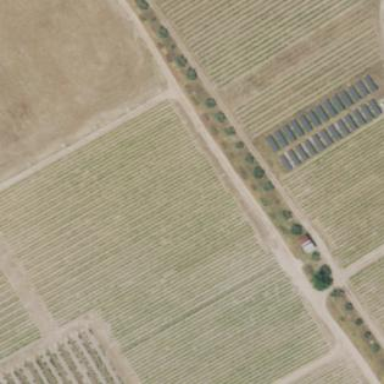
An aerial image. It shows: Vineyard with grape crops.